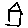
Label: house